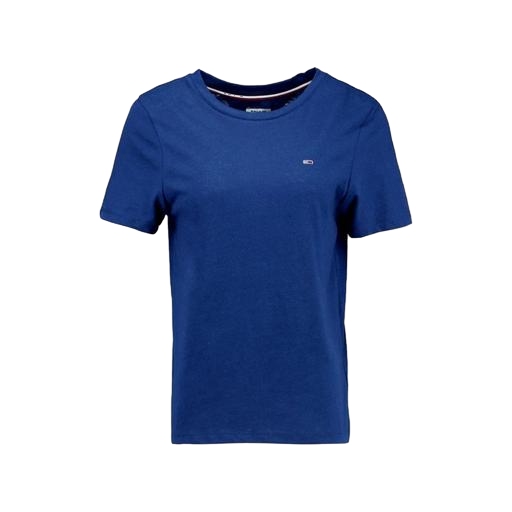
blue t-shirt only macy, blue short-sleeve tee, blue classic tee, white background